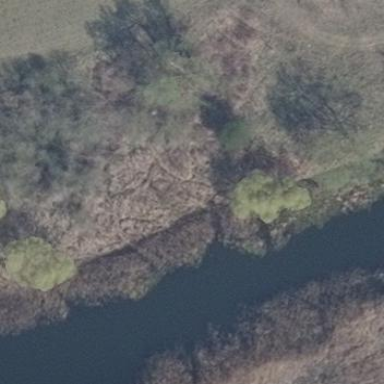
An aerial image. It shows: Wetland area dominated by reedbeds.